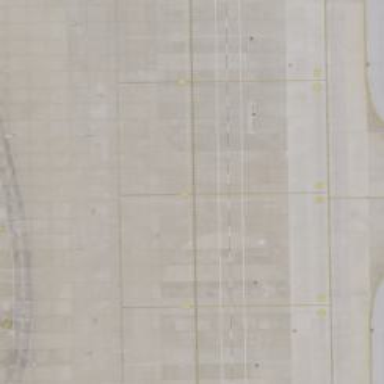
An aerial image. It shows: Image of taxiway at airport.